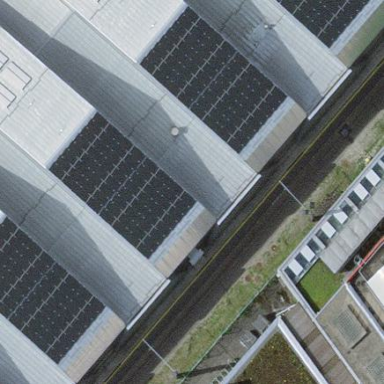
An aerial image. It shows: Solar photovoltaic panel generator.